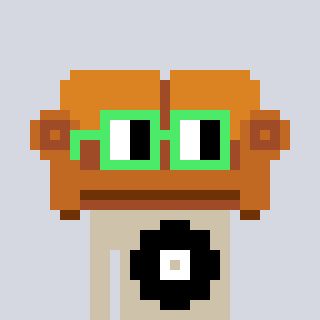
a pixel art character with square light green glasses, a couch-shaped head and a bege-colored body on a cool background